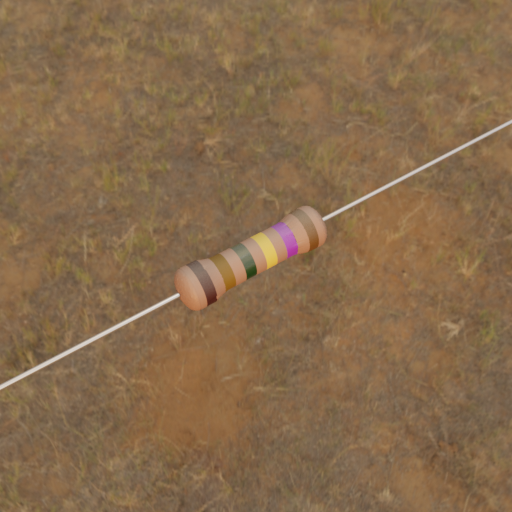
Resistor colour bands (in order): black, brown, black, gold, violet, brown